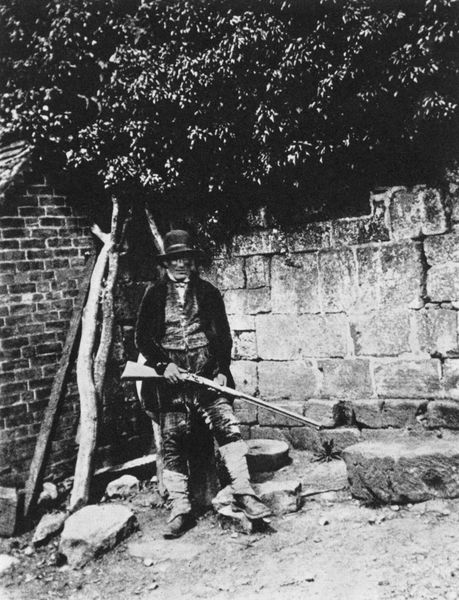
Titel: Der Wächter von Lacock Abbey
Künstler: William Henry Fox Talbot
Schlagwörter: baum, blätter, dunkel, laub, mann, schatten, weiß, sitzen, äste, grau, hell, holz, hut, licht, nase, schwarz, dach, haus, hose, jacke, wand, falten, gesicht, kragen, mensch, samt, stehen, stein, steine, portrait, porträt, ast, erde, stamm, hütte, sonne, boden, mantel, stehend, garten, ecke, schuhe, fels, giebel, mauer, ziegel, backstein, seine, lehnen, stämme, jeans, grimmig, weste, baumkrone, foto, fotografie, photographie, fugen, fuss, pfahl, schwarzweiß, soldat, waffe, posieren, stiefel, photo, dukel, jäger, sandstein, mauern, gewehr, flinte, brocken, stange, lederhose, stulpen, fotographie, aufnahme, latte, wilderer, steinblock, stifel, bundhose, stutzen, geweher, geweht, lehnt, daguerre, bayard, querfalten, 1800, ateht